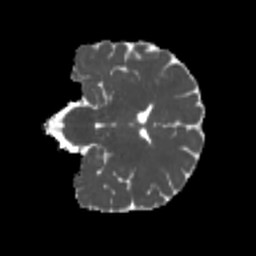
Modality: MD
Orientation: coronal
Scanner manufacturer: siemens
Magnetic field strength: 3 T
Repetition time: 4 s
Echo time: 0.0594 s